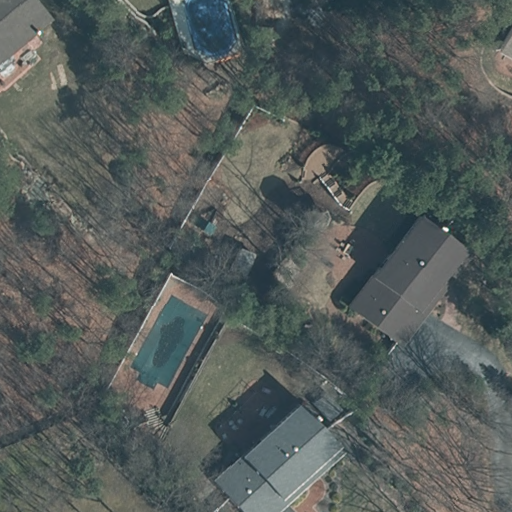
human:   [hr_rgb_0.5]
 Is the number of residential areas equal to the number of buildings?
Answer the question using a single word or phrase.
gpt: no

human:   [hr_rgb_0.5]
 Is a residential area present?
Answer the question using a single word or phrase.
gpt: yes

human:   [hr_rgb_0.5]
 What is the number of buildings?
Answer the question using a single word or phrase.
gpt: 5

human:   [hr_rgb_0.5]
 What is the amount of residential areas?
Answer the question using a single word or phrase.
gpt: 1

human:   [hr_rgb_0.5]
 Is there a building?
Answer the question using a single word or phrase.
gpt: yes

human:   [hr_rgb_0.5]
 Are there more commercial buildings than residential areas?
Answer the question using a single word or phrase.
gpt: no

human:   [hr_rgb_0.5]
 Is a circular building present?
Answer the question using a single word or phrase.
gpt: no

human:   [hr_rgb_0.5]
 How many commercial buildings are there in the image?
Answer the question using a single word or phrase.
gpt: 0

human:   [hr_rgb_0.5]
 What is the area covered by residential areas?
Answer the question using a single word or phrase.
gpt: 10639m2

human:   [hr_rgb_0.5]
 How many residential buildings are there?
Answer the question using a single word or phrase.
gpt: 4

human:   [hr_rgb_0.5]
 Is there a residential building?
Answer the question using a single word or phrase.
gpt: yes

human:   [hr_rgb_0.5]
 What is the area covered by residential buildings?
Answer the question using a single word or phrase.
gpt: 414m2

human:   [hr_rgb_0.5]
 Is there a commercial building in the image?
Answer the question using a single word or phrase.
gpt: no

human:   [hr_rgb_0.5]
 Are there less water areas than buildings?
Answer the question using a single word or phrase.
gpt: yes

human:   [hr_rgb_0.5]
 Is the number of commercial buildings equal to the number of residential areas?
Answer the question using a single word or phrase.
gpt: no

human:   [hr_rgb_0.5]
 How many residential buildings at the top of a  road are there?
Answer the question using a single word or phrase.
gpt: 0

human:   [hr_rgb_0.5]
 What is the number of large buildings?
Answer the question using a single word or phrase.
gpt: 0

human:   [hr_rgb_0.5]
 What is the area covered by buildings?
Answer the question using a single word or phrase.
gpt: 436m2

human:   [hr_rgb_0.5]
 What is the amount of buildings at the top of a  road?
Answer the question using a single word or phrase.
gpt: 0

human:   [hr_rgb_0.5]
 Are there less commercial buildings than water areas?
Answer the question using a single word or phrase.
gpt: no

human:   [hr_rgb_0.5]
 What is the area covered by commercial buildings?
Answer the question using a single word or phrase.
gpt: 0m2

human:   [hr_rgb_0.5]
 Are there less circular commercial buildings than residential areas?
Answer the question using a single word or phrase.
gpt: yes

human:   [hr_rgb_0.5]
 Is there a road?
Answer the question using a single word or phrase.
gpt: no

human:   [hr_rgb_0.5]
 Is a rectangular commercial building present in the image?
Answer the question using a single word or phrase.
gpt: no

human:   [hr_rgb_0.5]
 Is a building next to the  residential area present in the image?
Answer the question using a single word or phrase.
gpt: yes

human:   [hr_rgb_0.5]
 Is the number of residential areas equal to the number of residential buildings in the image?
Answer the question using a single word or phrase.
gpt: no

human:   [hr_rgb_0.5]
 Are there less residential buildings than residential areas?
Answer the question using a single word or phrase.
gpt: no

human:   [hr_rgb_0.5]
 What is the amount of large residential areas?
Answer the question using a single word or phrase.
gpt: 1

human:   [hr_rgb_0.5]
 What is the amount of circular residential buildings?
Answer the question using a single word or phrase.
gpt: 0

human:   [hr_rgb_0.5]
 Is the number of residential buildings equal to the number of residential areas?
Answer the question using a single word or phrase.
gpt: no

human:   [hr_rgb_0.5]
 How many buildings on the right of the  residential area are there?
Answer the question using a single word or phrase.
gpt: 5

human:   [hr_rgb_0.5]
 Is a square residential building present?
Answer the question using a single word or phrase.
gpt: no

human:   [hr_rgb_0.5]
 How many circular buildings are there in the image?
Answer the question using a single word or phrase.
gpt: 0

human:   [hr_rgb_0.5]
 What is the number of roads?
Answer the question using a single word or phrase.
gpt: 0

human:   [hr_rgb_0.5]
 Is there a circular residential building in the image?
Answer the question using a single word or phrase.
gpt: no

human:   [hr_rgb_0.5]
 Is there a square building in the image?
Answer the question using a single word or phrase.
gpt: no

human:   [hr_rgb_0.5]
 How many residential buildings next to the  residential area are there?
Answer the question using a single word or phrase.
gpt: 4

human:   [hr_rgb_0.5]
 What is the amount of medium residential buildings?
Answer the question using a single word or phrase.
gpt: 1

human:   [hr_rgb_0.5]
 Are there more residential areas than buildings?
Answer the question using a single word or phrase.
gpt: no

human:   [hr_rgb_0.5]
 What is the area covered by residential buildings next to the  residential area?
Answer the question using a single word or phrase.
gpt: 414m2

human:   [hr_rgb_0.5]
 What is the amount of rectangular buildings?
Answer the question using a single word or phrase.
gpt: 4

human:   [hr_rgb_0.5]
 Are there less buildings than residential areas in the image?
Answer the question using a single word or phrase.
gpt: no

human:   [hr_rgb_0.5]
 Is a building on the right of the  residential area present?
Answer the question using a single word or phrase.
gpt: yes

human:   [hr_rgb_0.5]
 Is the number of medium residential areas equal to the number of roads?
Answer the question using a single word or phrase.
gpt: yes

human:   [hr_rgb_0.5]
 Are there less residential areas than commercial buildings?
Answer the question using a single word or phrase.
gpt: no

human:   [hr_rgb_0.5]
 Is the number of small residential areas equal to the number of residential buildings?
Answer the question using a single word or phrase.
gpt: no

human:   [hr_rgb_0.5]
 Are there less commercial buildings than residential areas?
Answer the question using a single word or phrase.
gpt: yes

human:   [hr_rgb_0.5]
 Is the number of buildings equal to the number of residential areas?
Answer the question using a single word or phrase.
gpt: no

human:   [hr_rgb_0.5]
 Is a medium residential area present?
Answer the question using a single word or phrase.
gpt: no

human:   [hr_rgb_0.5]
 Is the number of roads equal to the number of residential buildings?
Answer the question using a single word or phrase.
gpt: no

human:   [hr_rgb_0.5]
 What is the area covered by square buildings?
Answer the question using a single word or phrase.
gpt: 0m2

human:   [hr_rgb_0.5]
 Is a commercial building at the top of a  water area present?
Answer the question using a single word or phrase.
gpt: no

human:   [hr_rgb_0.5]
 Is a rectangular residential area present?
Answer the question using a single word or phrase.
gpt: yes

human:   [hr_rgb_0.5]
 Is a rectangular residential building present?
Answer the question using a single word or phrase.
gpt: yes

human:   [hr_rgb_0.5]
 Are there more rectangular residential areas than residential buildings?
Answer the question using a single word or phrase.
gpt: no

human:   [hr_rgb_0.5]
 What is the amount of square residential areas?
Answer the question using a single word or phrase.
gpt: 0

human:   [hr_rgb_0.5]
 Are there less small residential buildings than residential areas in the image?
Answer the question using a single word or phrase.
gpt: no

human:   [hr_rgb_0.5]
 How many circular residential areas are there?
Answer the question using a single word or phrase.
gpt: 0

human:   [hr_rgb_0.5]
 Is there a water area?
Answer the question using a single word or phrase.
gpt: no

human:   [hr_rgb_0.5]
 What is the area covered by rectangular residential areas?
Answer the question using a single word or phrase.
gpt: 10639m2

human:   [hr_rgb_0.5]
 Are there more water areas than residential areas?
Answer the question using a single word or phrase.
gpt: no

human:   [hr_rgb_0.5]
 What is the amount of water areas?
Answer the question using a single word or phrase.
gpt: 0

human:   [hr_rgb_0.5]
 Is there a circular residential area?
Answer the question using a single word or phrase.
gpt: no

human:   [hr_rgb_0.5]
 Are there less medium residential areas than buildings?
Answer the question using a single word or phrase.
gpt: yes